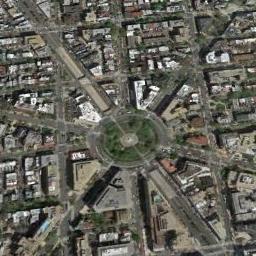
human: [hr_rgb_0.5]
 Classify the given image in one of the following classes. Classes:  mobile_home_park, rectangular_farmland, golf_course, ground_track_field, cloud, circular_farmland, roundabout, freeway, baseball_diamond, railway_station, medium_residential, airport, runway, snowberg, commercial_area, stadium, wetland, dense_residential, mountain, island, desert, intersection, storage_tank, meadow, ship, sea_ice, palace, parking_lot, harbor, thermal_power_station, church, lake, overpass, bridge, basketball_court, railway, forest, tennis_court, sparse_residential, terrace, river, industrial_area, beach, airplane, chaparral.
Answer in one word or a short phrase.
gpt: roundabout